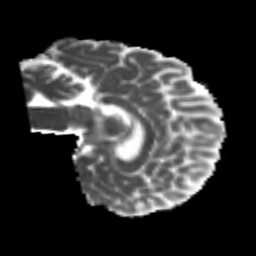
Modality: MD
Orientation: sagittal
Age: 23
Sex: female
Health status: healthy
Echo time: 0.074 s